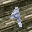
Label: 4